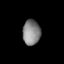
Tissue: lung
Cell type: Endothelial cells
Senescence score: 0.6381
Nuclear area (px): 439
Mean DAPI intensity: 131.797